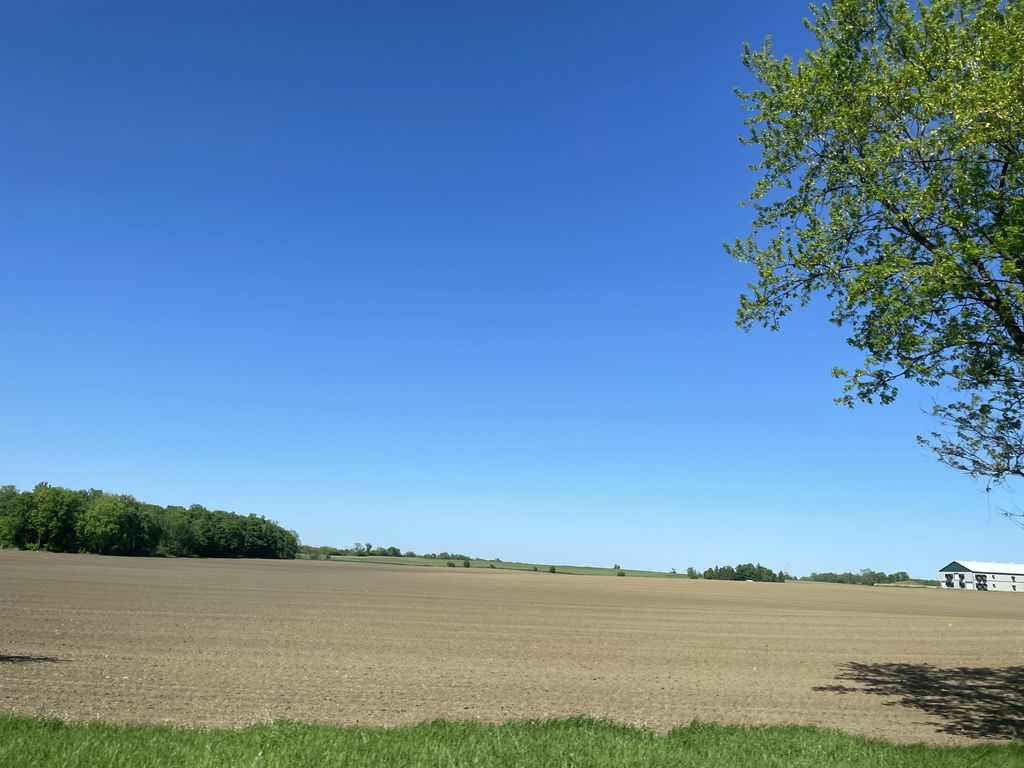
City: kitchener-waterloo